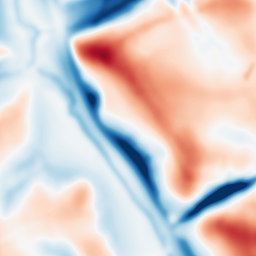
Category: multiscale
Decomposition family: dog
Decomposition parameters: sigma_low: 3
sigma_high: 20
Upsampling method: cubic_catmull_rom
Upsampling parameters: scale: 2
Upsampling scale: 2